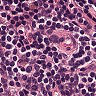
Metastatic tissue present: no